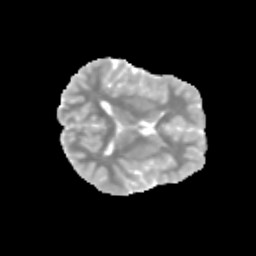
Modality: MD
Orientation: axial
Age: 11
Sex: female
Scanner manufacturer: siemens
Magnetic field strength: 3 T
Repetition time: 3.8 s
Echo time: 0.07 s